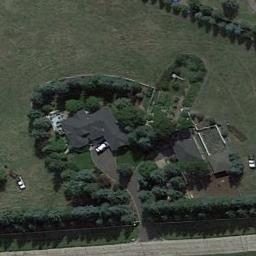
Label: sparse_residential